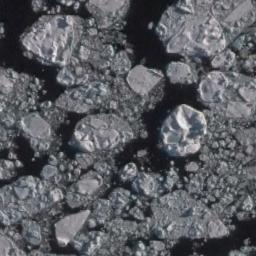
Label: sea_ice